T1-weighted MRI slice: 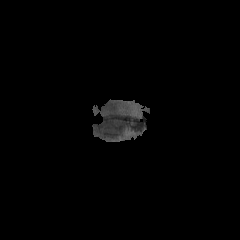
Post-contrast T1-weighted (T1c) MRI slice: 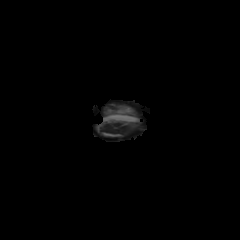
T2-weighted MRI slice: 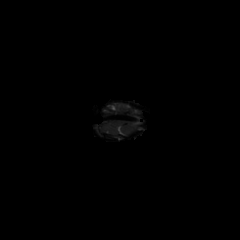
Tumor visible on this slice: no